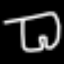
Label: pants